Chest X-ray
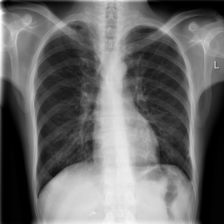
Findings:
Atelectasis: negative
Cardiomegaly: negative
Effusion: negative
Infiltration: negative
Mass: negative
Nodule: negative
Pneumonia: negative
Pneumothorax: negative
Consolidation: negative
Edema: negative
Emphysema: negative
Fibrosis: negative
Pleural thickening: negative
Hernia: negative